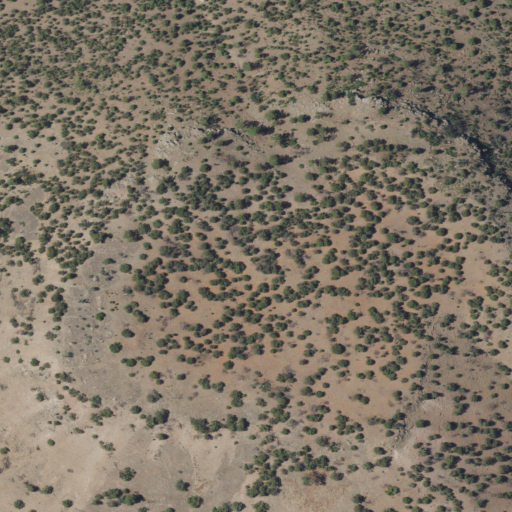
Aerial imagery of mountain in New Mexico named Wallace Hill containing evergreen forest and shrub